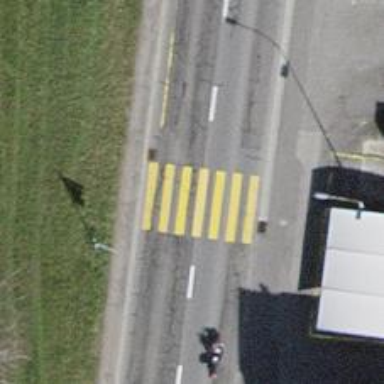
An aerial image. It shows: Zebra crossing on the road.